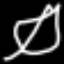
Label: leaf